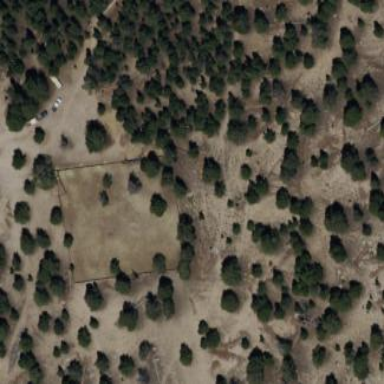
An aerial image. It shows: Paddock enclosed by fence used for animal keeping.